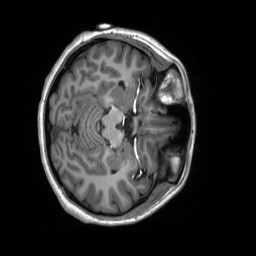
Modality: T1w
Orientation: axial
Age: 30
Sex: female
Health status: healthy
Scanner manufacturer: siemens
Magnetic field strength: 3 T
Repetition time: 2.53 s
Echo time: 0.00219 s